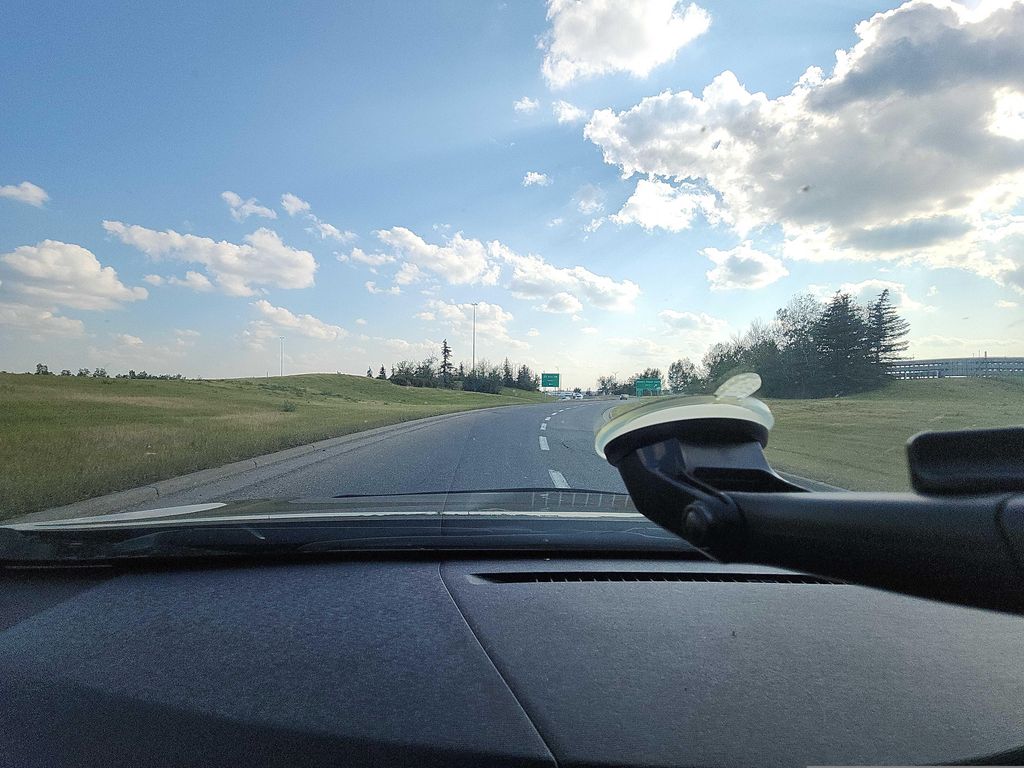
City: calgary